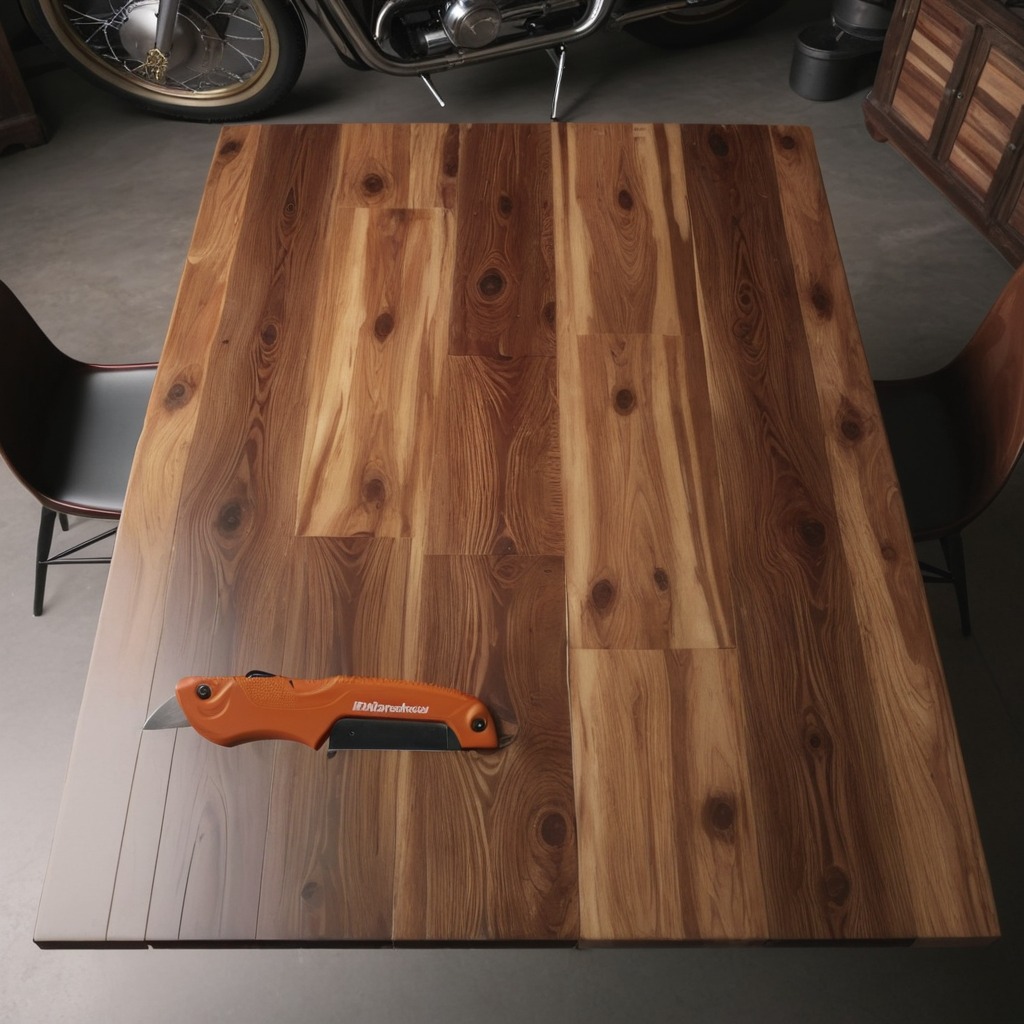
A utility knife is lying on the oil-spilled wooden table in a vintage motorcycle garage.